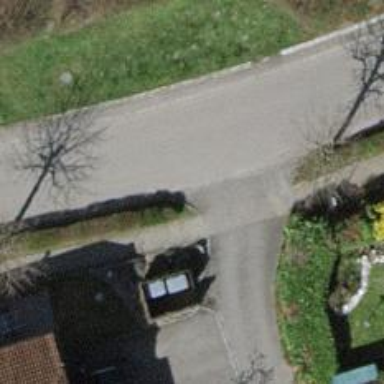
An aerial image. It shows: Living street.